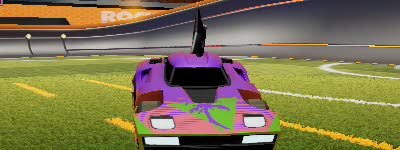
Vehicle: breakout